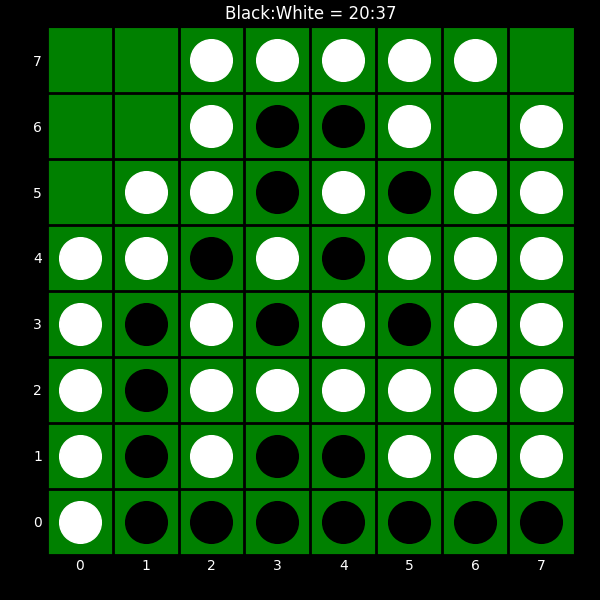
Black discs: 20
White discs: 37